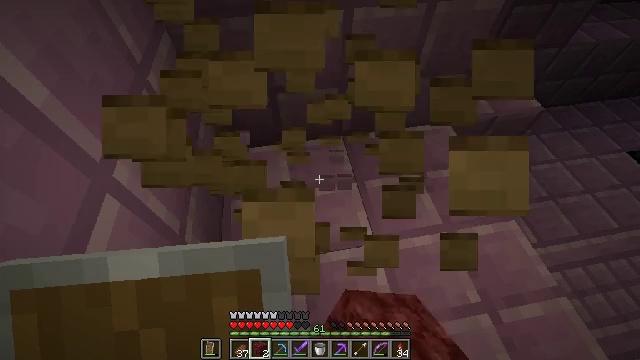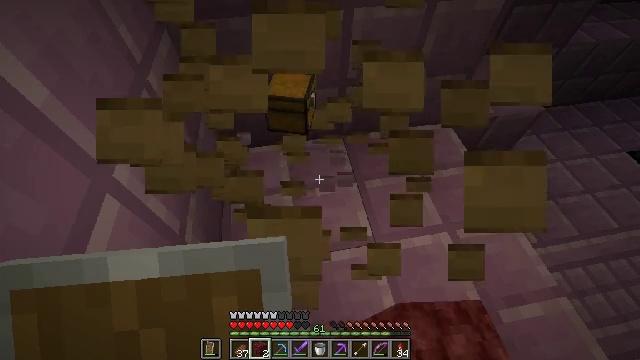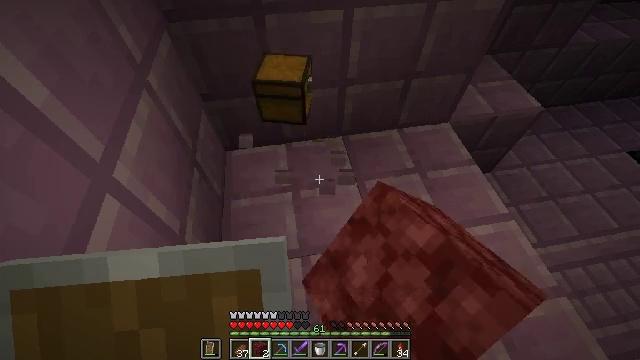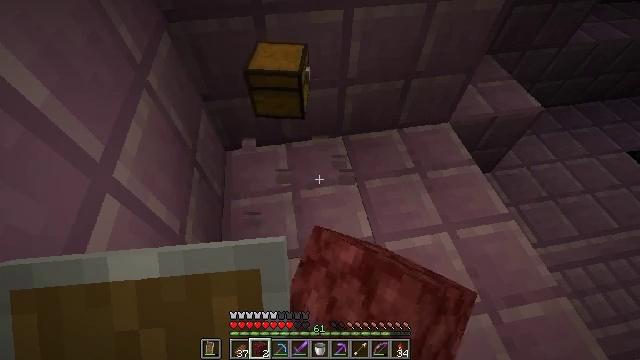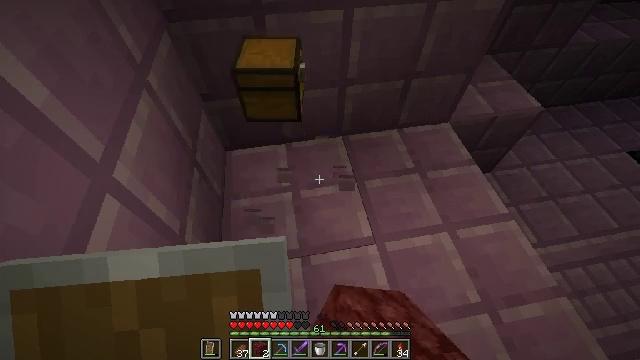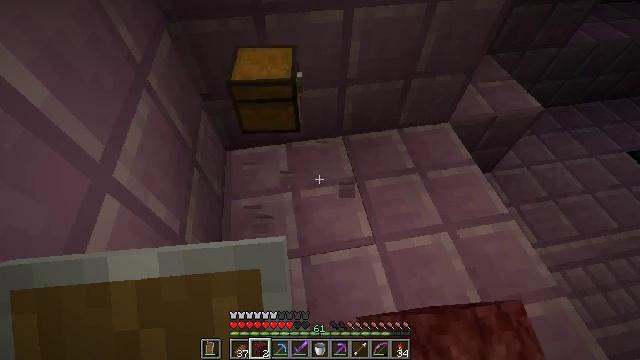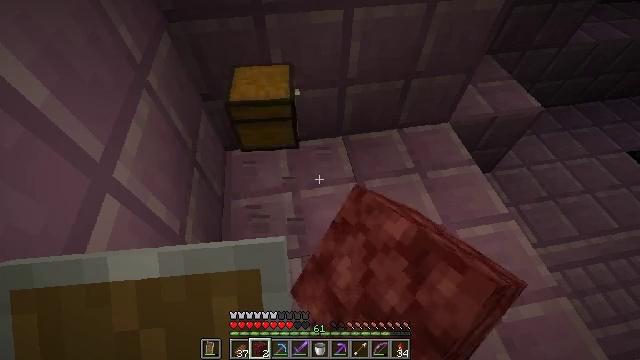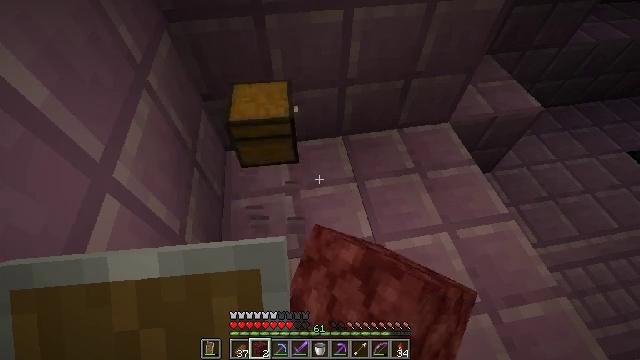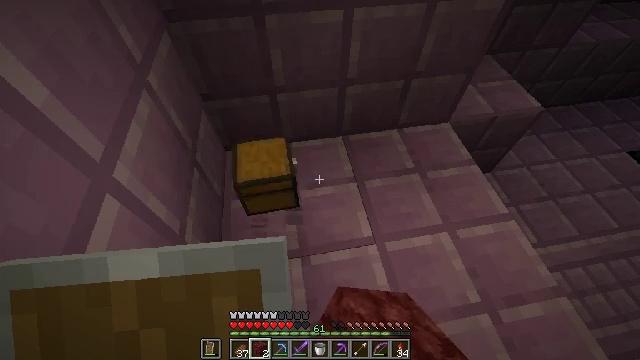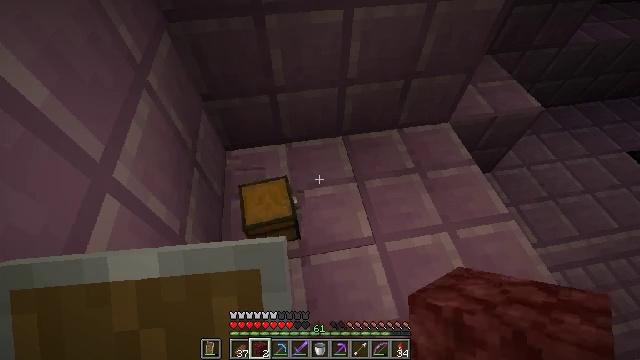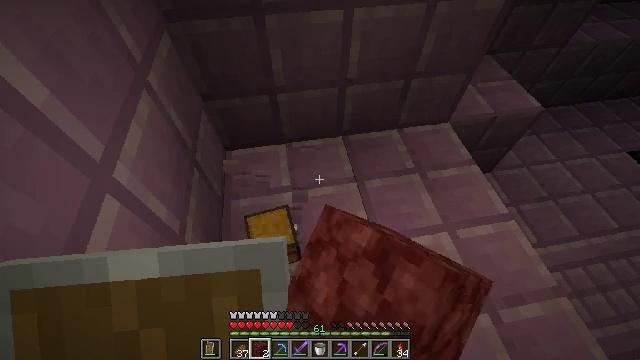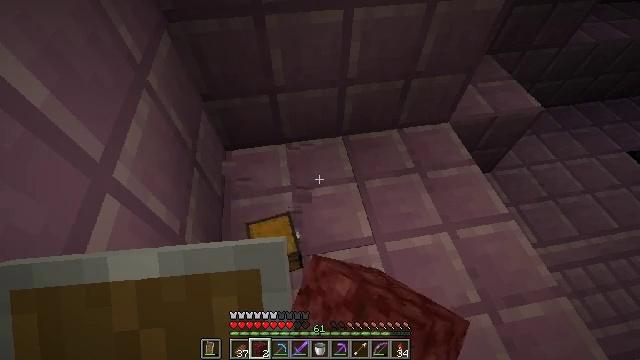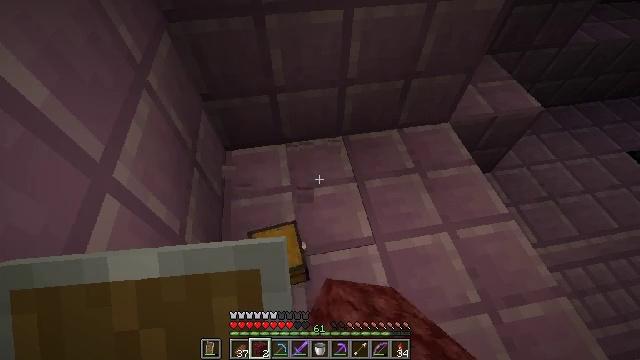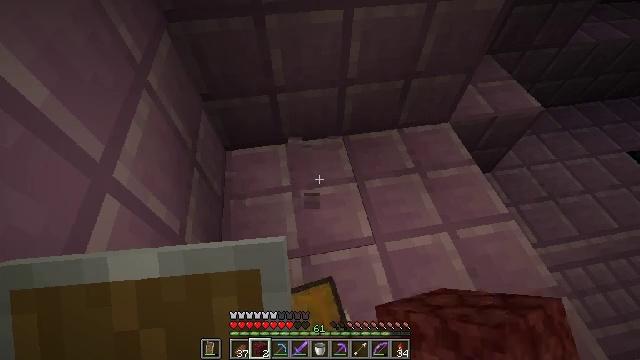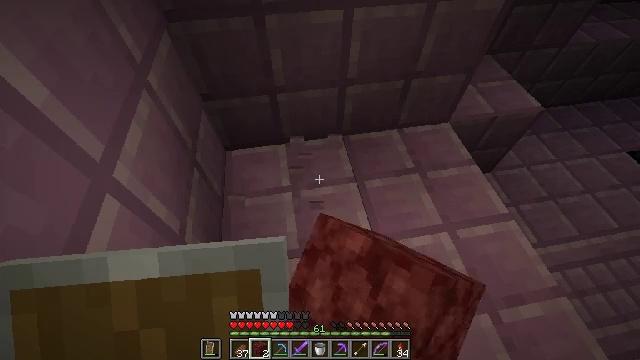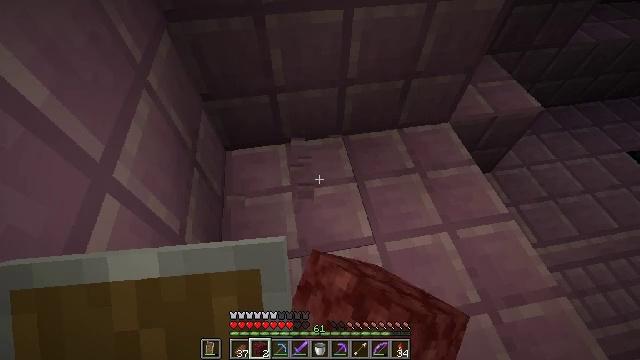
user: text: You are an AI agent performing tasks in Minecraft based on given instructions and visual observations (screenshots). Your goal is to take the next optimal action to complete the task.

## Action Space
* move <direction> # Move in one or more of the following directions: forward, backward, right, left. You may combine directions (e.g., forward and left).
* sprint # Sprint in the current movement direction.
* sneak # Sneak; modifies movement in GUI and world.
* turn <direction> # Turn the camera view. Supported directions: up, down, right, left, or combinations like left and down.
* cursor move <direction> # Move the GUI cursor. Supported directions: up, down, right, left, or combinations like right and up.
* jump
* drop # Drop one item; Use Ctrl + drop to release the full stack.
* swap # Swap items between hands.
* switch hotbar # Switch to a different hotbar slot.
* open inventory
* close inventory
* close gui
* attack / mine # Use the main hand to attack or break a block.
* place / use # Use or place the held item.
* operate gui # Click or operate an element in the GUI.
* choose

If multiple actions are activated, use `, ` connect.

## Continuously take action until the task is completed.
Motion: motion action
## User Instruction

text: Retrieve the brewing stand by breaking it.
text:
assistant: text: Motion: attack / mine
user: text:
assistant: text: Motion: attack / mine
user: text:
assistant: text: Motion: attack / mine
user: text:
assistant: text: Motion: attack / mine
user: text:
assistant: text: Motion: attack / mine
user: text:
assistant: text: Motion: attack / mine
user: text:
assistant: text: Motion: attack / mine
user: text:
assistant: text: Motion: attack / mine
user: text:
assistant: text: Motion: attack / mine
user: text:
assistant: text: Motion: attack / mine
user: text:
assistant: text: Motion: attack / mine
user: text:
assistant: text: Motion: attack / mine
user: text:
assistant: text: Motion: attack / mine
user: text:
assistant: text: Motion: attack / mine
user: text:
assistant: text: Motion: attack / mine
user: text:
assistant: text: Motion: attack / mine
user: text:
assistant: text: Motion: attack / mine
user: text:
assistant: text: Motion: attack / mine
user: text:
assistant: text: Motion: attack / mine
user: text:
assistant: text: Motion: attack / mine
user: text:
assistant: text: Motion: attack / mine
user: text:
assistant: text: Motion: attack / mine
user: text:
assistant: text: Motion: attack / mine
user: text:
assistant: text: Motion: attack / mine
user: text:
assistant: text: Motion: attack / mine
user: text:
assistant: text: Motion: attack / mine
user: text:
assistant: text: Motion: attack / mine
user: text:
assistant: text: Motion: attack / mine
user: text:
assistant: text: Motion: attack / mine
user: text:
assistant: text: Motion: attack / mine